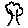
Label: tree